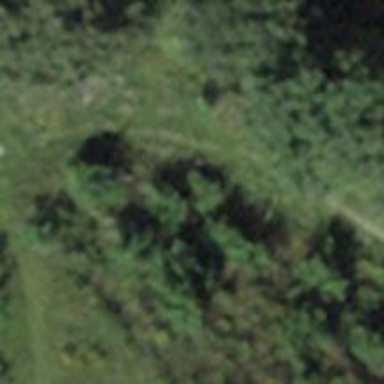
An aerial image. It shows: Path covered in grass.